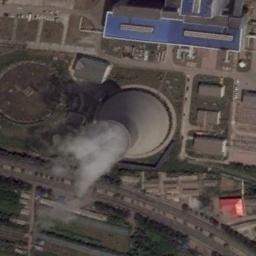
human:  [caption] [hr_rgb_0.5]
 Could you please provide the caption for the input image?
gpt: There are two thermal power stations, and the right one is emitting smoke .

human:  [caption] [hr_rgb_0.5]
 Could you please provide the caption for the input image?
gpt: The thermal power station is on the grass next to some buildings with white mist above .

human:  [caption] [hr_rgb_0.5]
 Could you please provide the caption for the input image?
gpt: There is a factory building in a thermal power station and a cooling tower is steaming .

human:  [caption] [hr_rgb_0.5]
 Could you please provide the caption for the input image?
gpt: There are many buildings of different shapes next to the thermal power station .

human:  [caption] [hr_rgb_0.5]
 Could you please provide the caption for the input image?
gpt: There are many buildings and a chimney on the thermal power station .